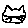
Label: cat